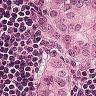
Metastatic tissue present: yes